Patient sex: F
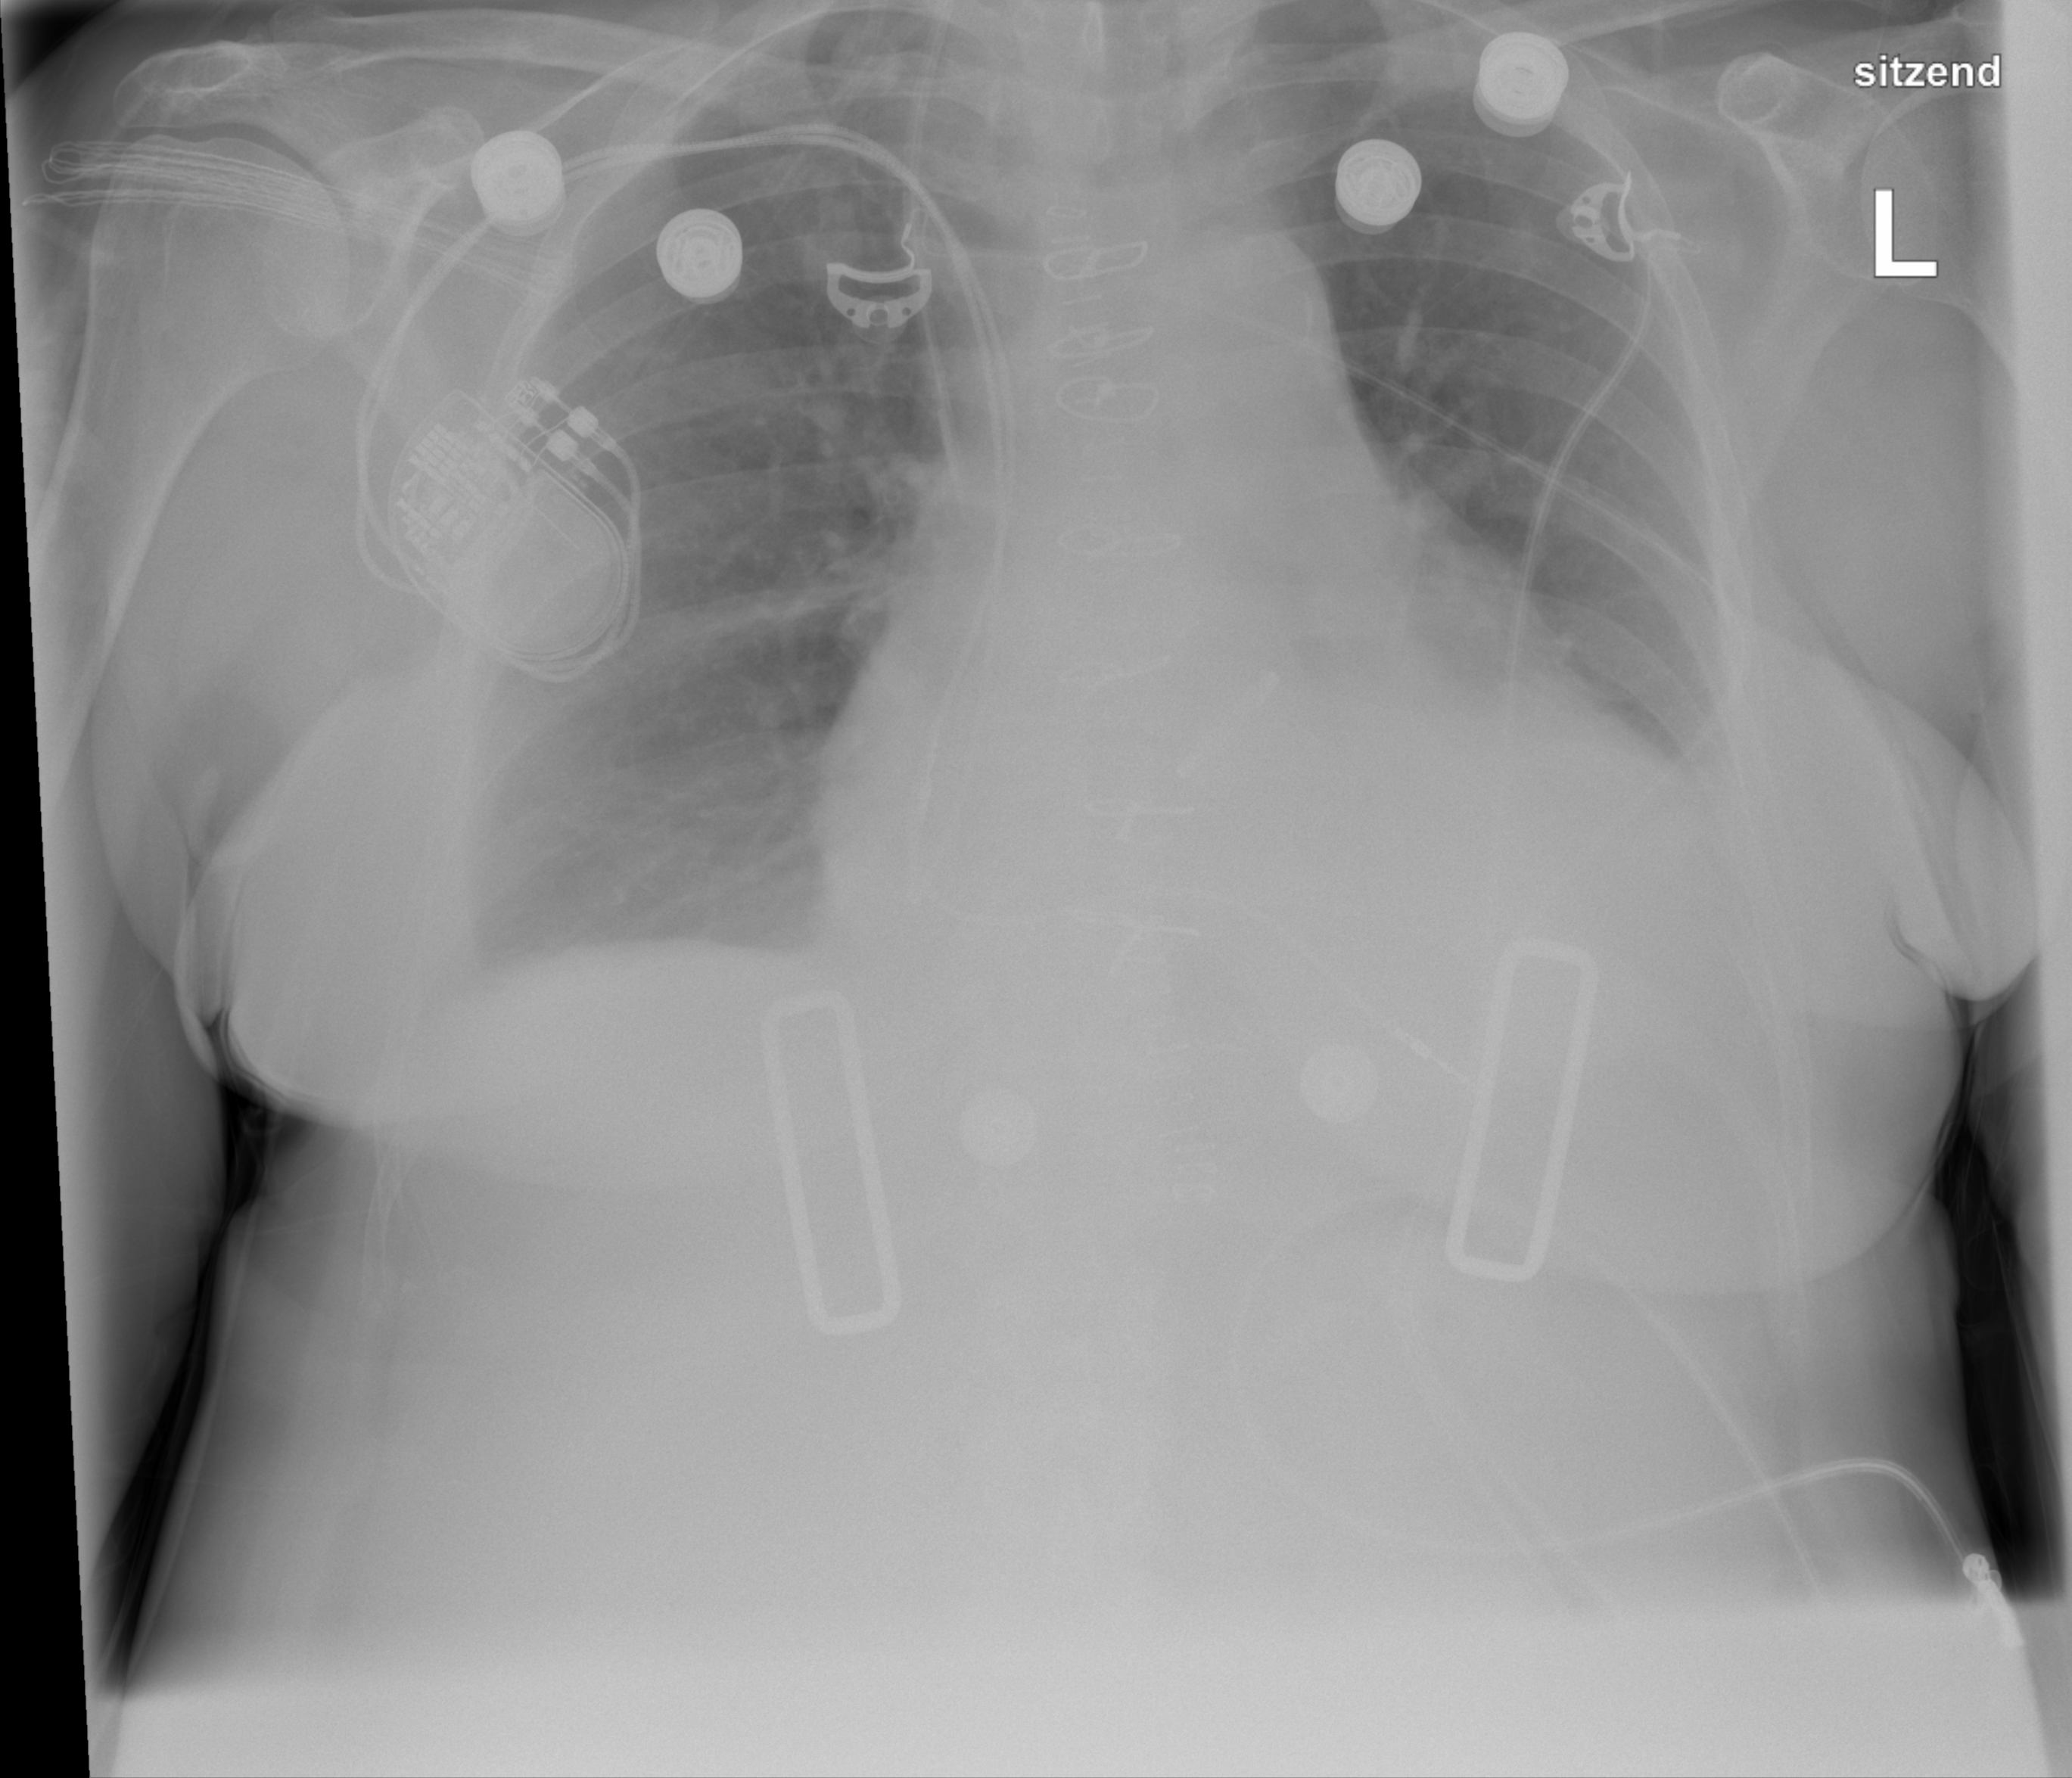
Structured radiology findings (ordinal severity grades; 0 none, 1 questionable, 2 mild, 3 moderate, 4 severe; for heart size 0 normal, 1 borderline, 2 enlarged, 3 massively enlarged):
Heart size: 2
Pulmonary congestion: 0
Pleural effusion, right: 2
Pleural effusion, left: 2
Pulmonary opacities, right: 0
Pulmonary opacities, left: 0
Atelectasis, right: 2
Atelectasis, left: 2